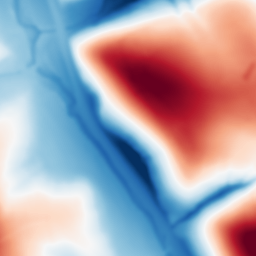
Category: multiscale
Decomposition family: dog_multiscale
Decomposition parameters: sigma_ratio: 2
n_scales: 5
base_sigma: 2
Upsampling method: quadratic
Upsampling parameters: scale: 8
Upsampling scale: 8